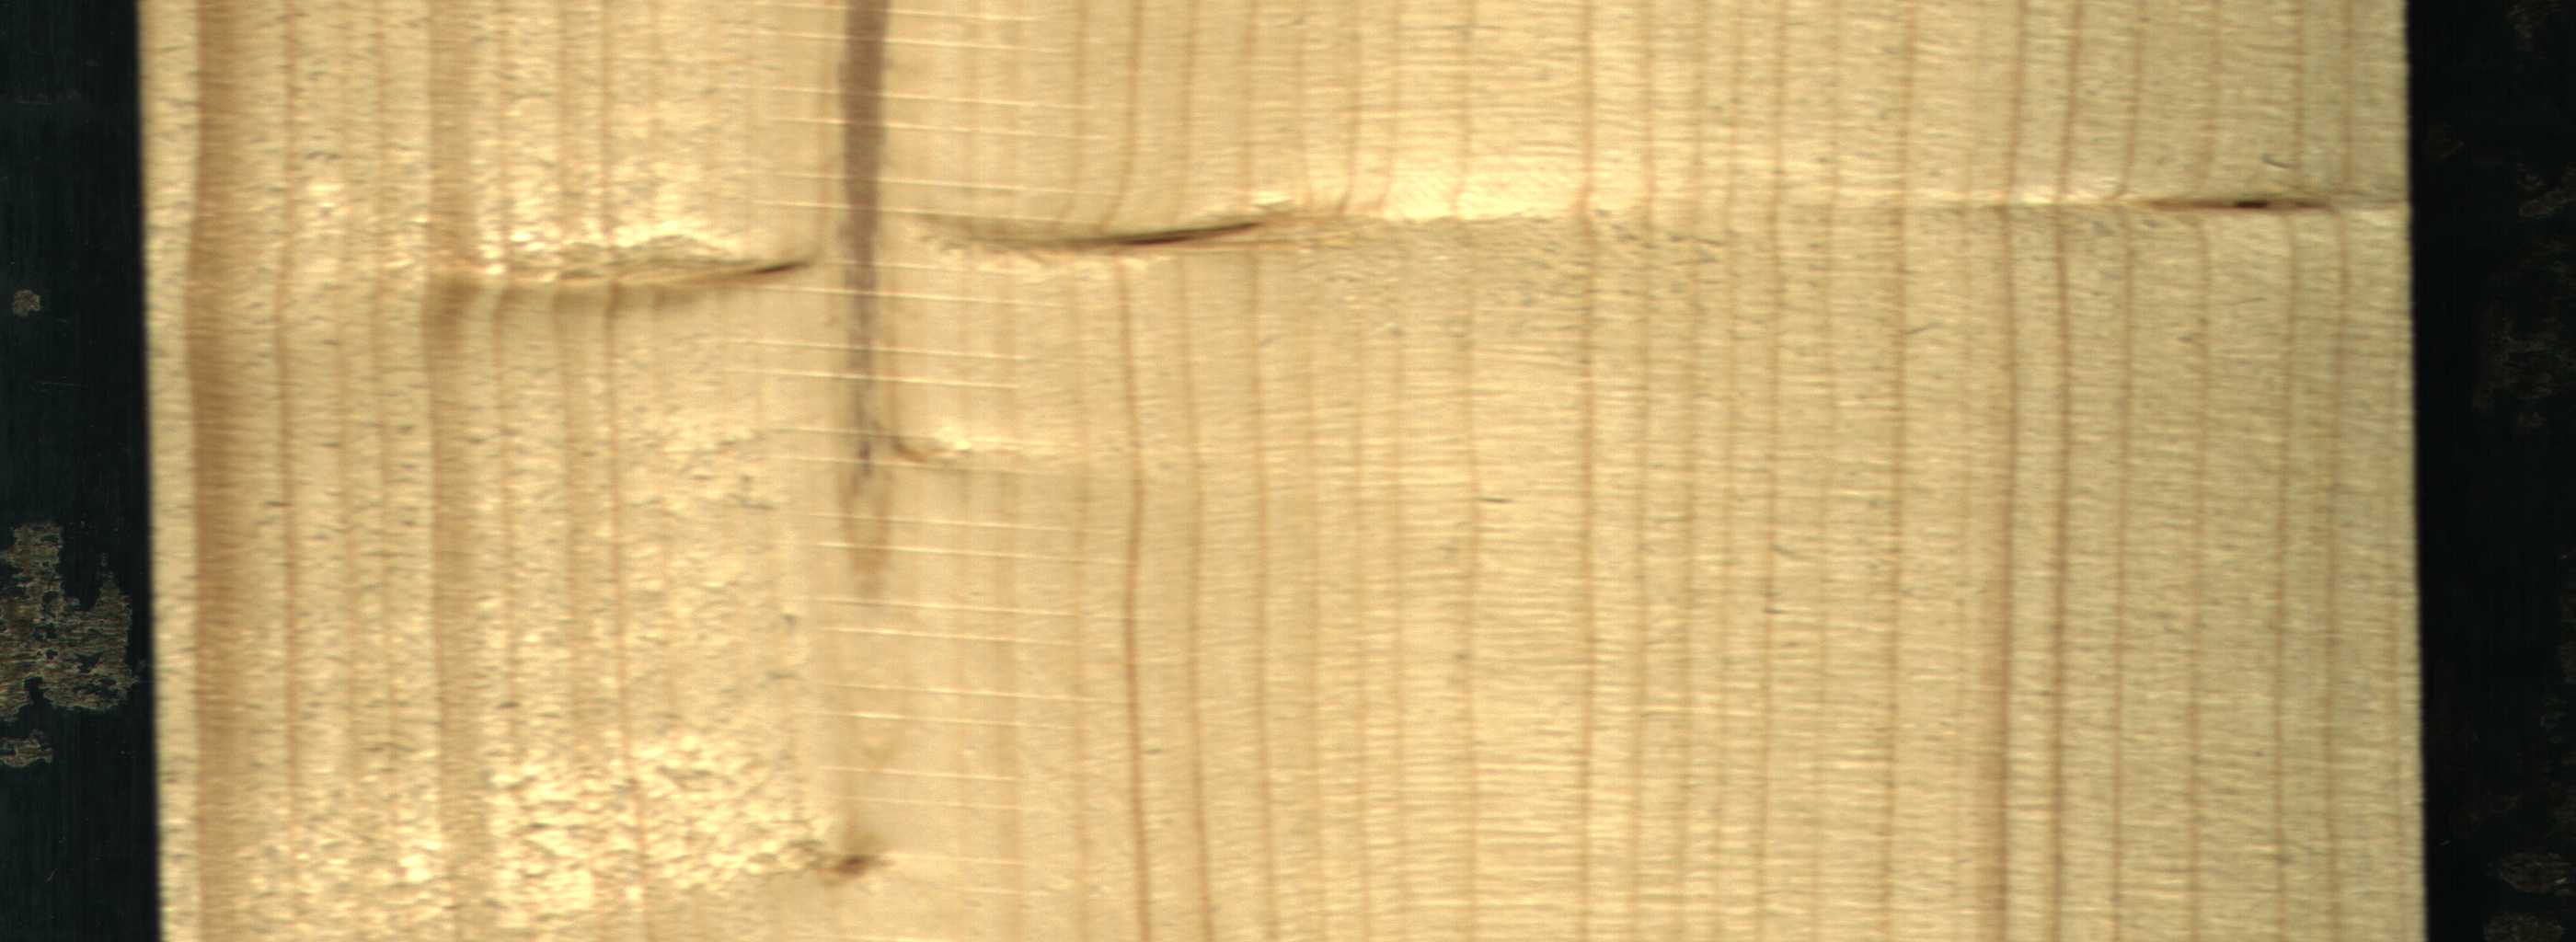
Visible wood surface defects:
Marrow
Live_Knot
Live_Knot